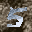
Label: 5